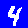
Digit: 4